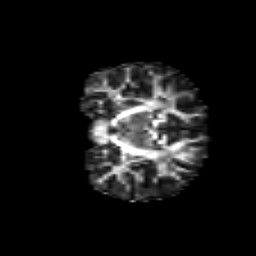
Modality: FA
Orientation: coronal
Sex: female
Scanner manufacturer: siemens
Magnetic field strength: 3 T
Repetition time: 5 s
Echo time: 0.071 s